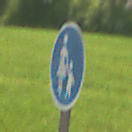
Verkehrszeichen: Gehweg
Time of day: Midday
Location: Outdoor (RoadRail)
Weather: PartlyCloudy
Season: NotSpecified
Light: Natural